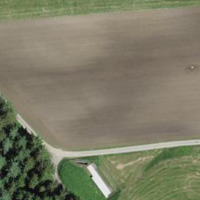
EUNIS habitat code: 52
Species observed at this site:
Aegopodium podagraria